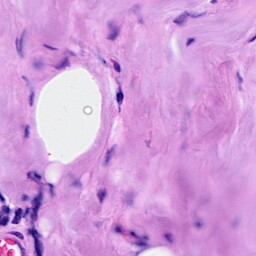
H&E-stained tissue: Breast